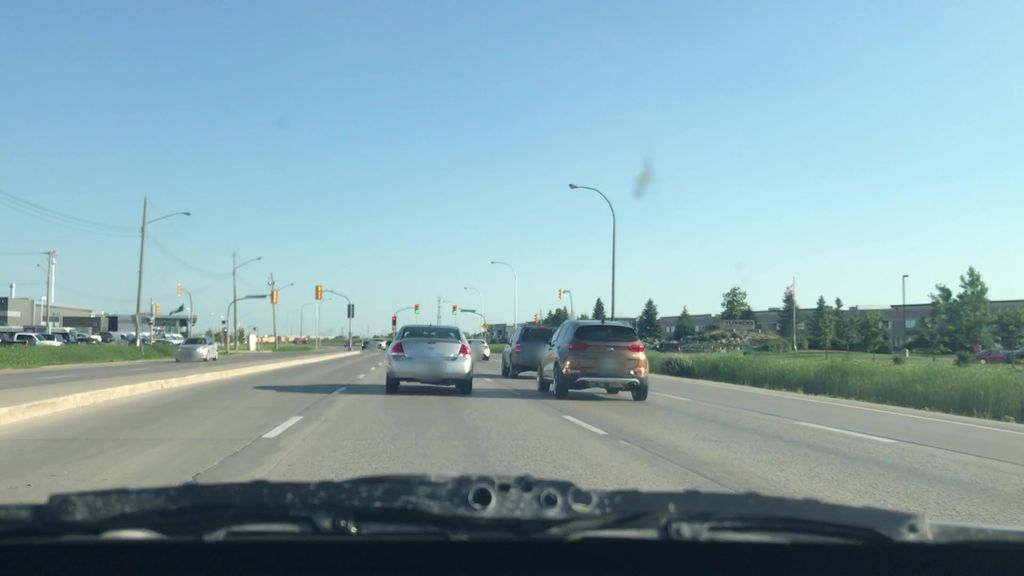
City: winnipeg